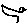
Label: bird